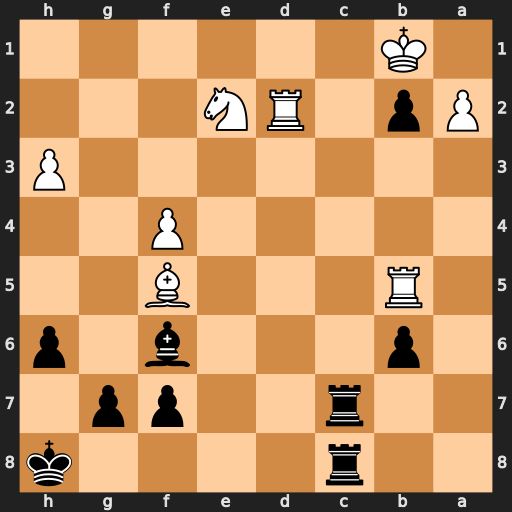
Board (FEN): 2r4k/2r2pp1/1p3b1p/1R3B2/5P2/7P/Pp1RN3/1K6
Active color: b
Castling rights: -
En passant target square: -
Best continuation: Rc1+ Nxc1 bxc1=Q#